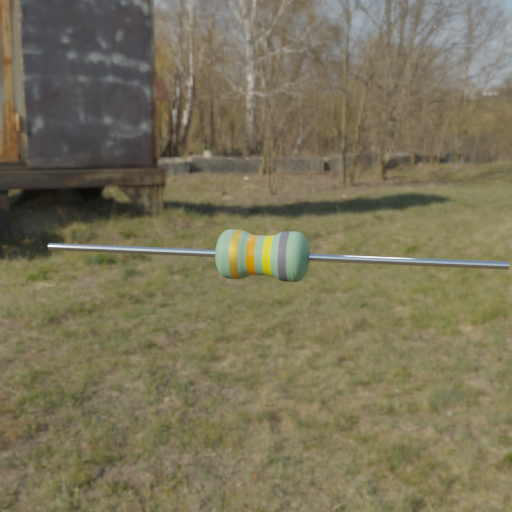
Resistor colour bands (in order): gold, orange, yellow, gray